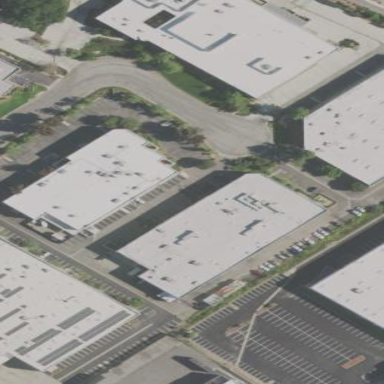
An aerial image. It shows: Warehouse.